Field crop: maize
Growth stage: 2
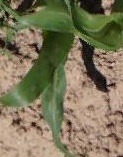
Species: maize